Question: I just started making website layout using 960 grid system made by nathansmith and can't figure out how to push the element's bottom border till the end of screen, while keeping the element within container div.
Please see the image for visual explanation. <URL>.

1st img you can see that it has its normal fixed width and 2nd the border is pushed to the edge. How can I archieve the 2nd result?
P.S. Before menu there normally is logo image floated to the right;
Thank you in advance.
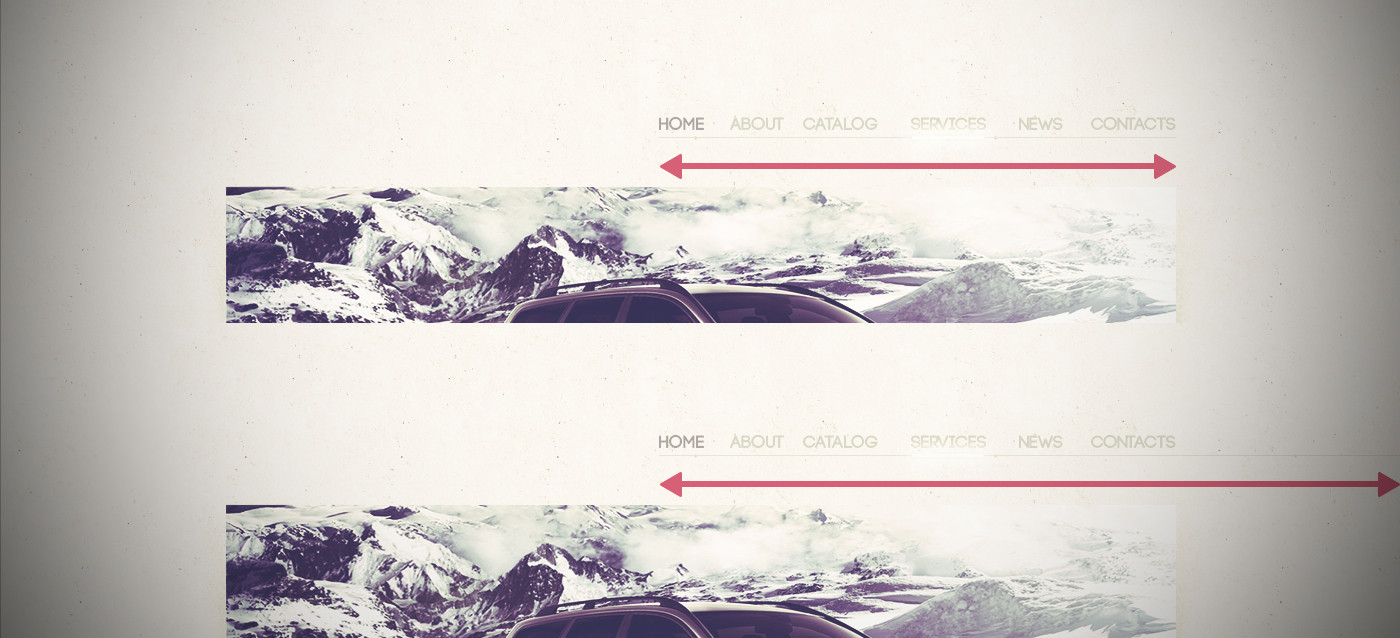
Answer: Here's a simple way to do that: <URL>
'''
<!DOCTYPE html>
<html lang="en">
<head>
<meta charset="utf-8">
<style media="all">
body, ul, li {margin: 0; padding: 0;}
.wrap {width: 900px; margin: 0 auto; background: #e7e7e7; min-height: 600px;}
.menu {list-style: none; float: right; position: relative;}
.menu li {float: left; margin-left: 20px;}
.menu li:first-child {margin-left: 0;}
.menu li a {text-decoration: none; display: block; line-height: 2em; text-transform: uppercase;}
.menu li a:hover {text-decoration: underline;}
.menu:after {
content: "";
height:0;
width: 9999px;
border-bottom: 1px solid #ccc;
position: absolute;
left: 0;
bottom: 0;
}
</style>
</head>
<body>
<div class="wrap">
<ul class="menu">
<li><a href="">Link 1</a></li>
<li><a href="">Link 2</a></li>
<li><a href="">Link 3</a></li>
<li><a href="">Link 4</a></li>
<li><a href="">Link 5</a></li>
<li><a href="">Link 6</a></li>
</ul>
</div>
</body>
</html>
'''